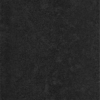
Label: dusty